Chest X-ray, PA view. Patient: 41 years old, sex F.
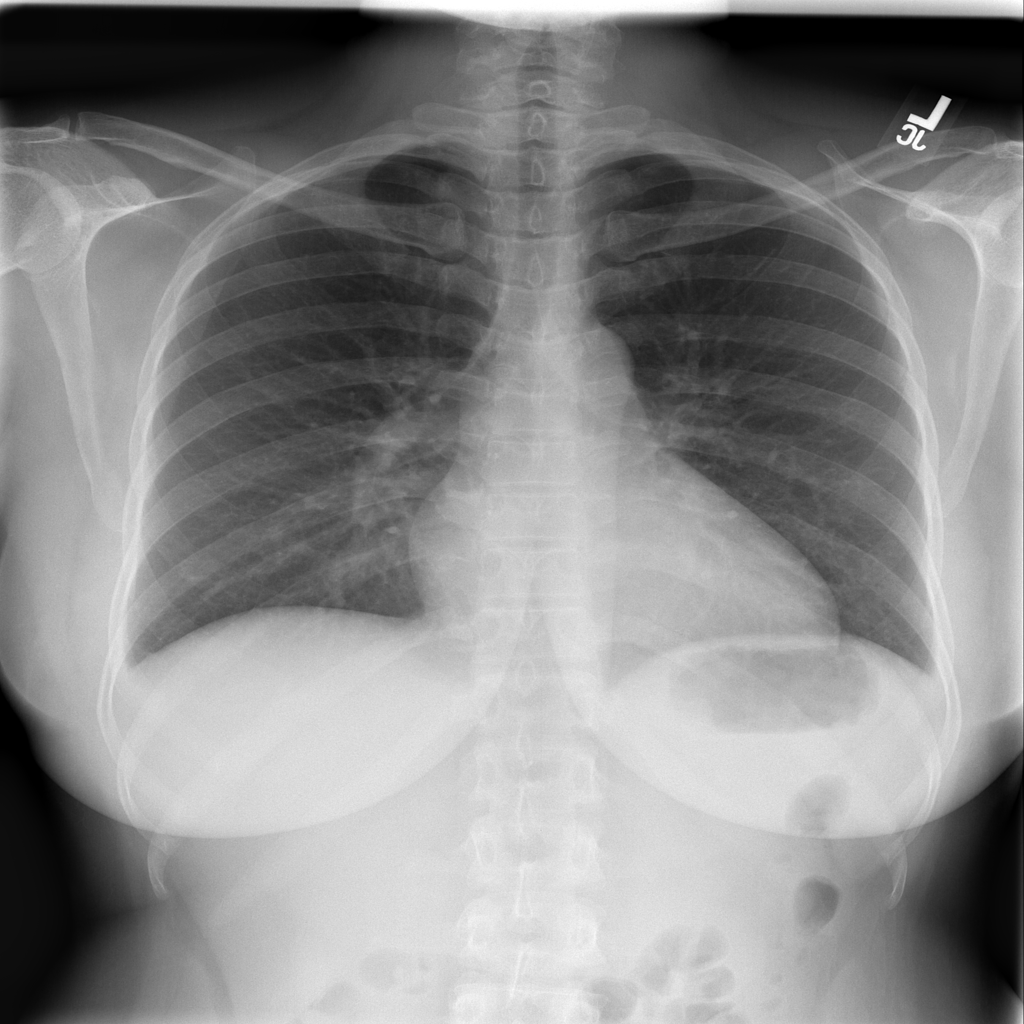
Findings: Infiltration